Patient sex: M
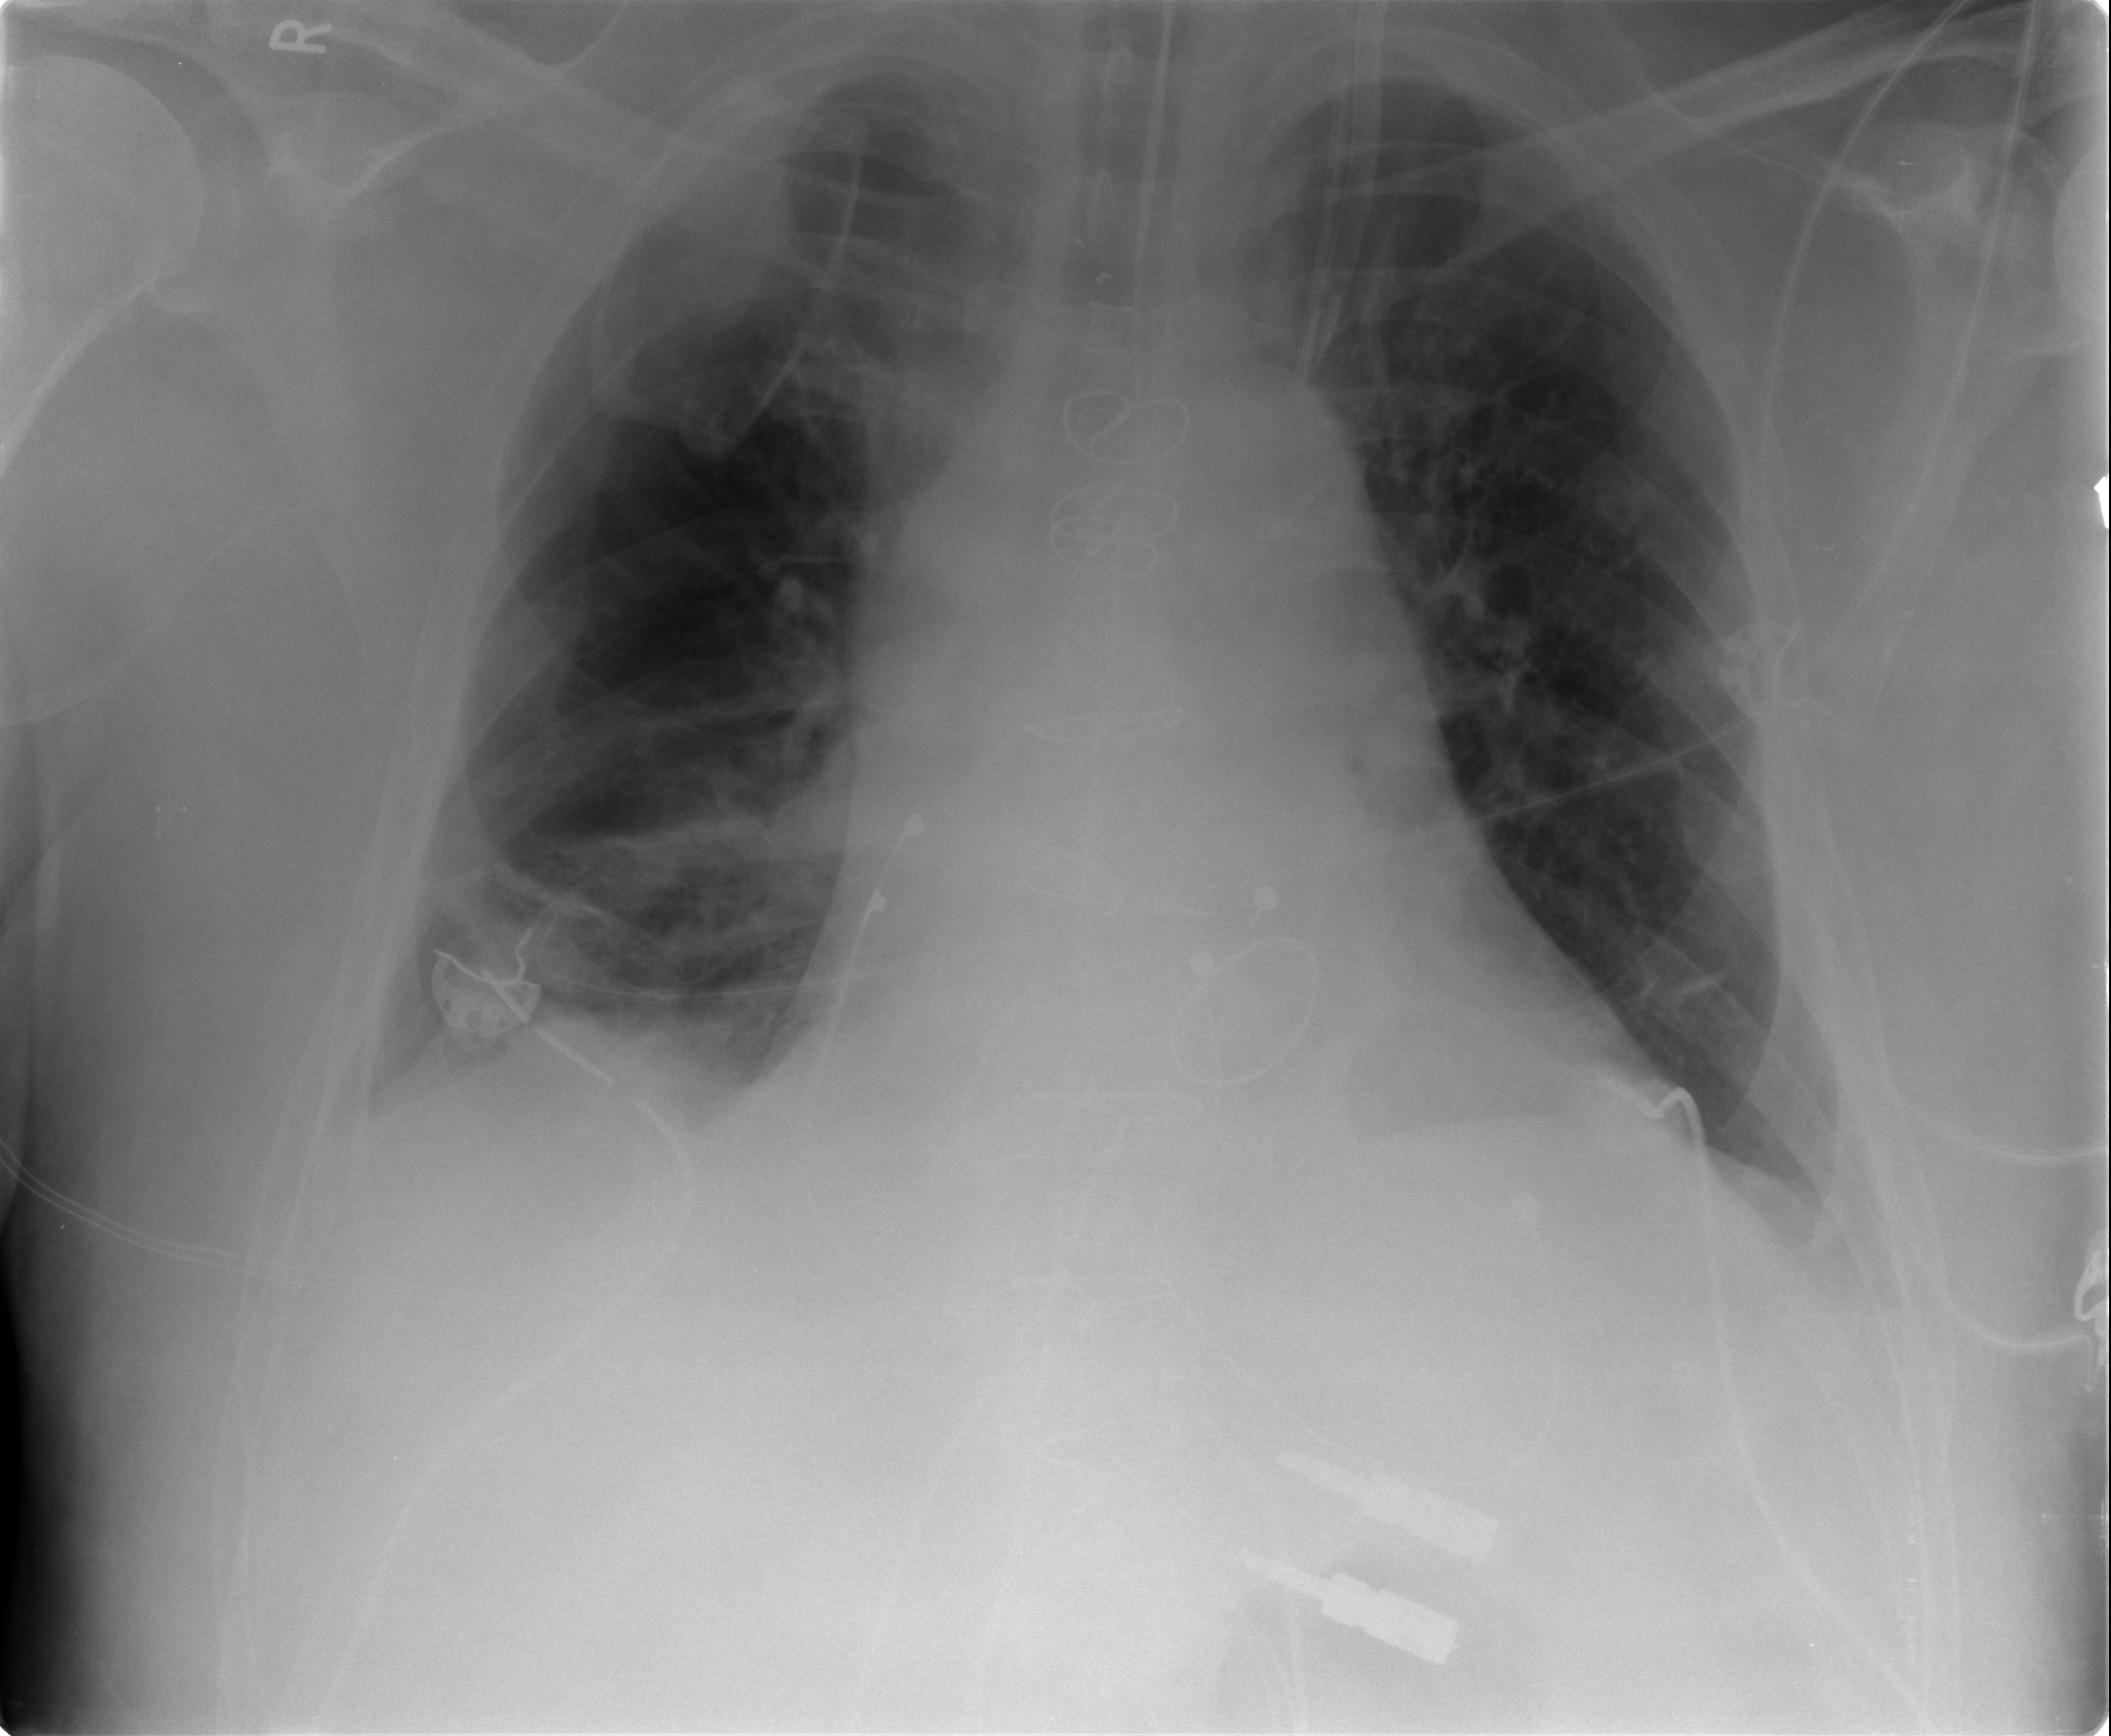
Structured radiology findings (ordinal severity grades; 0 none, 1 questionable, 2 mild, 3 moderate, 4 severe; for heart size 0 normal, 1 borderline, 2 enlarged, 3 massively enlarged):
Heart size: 2
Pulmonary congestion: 0
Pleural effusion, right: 2
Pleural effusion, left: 1
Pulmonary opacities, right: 0
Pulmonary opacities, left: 0
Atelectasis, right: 2
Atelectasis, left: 2